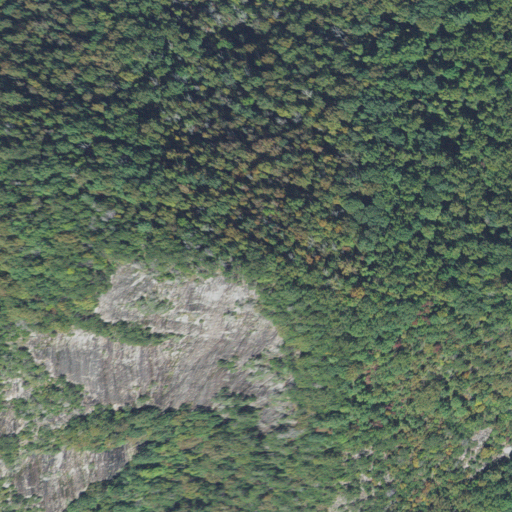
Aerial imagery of mountain in North Carolina named Cedar Cliff Mountain containing deciduous forest, shrub, mixed forest, and evergreen forest